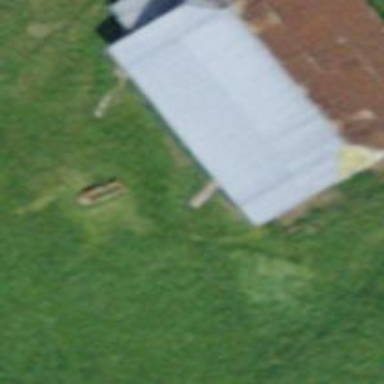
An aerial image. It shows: Rural barn.